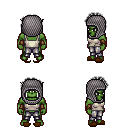
a pixel art fantasy rpg character, male body template, orc, green skin, white pirate shirt, metal pants, gray curly afro hairstyle, chain hood, cloth bracers, brown slippers, four views (front, back, left, right), 2x2 character sprite sheet, small pixel art, hard edges, no anti-aliasing